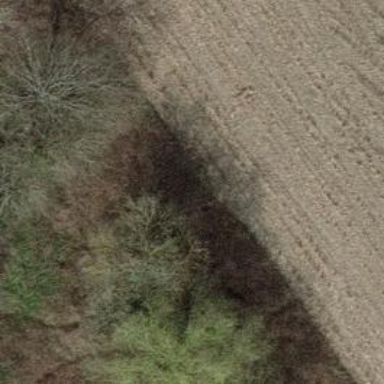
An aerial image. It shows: Ditch in the surroundings.